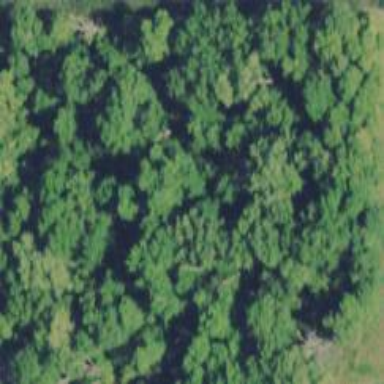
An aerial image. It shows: Serene woodland landscape.